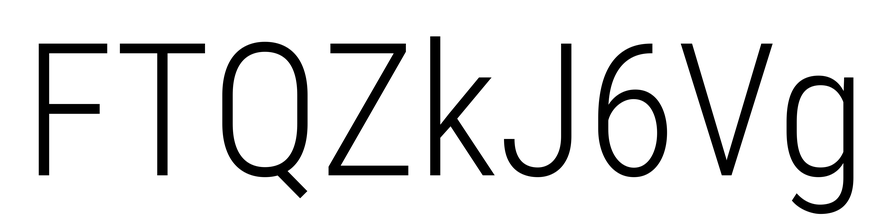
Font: Roboto_Condensed_Light